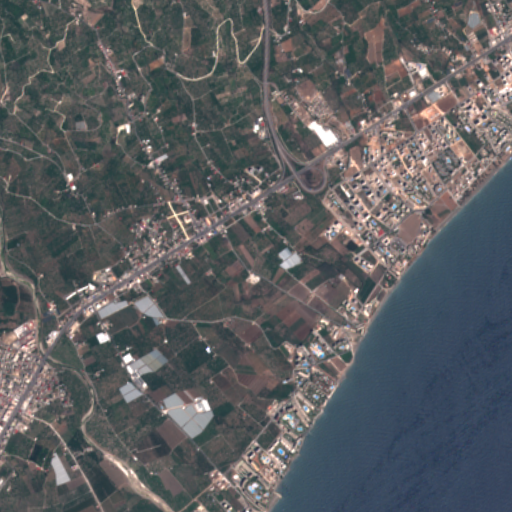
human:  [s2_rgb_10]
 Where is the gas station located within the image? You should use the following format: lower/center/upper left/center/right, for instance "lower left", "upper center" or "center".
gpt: The gas station is located in the center left of the image.
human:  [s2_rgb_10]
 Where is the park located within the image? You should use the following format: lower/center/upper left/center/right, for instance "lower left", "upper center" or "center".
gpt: The park is located in the lower right of the image.
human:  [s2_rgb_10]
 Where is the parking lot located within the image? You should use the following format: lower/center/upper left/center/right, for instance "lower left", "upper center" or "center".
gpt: The parking lot is located in the lower center of the image.
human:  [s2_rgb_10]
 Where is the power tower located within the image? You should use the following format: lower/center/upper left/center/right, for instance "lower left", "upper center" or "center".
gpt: The power tower is located in the upper left of the image.
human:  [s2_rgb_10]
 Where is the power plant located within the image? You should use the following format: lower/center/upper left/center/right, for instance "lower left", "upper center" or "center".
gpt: There is no power plant in the image.